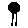
Label: tree